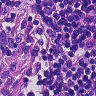
Metastatic tissue present: no